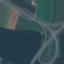
Label: Highway